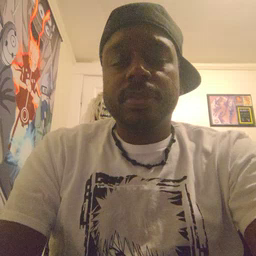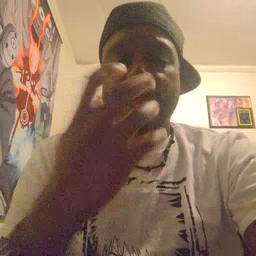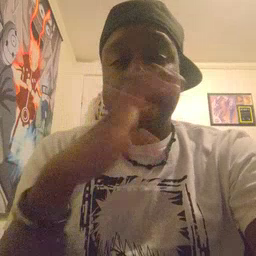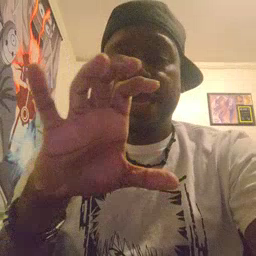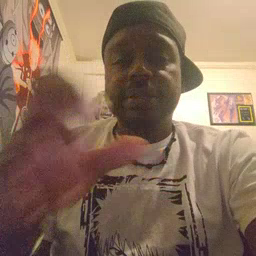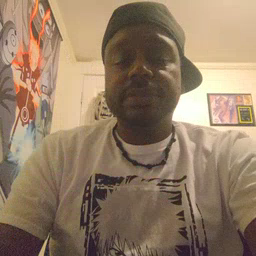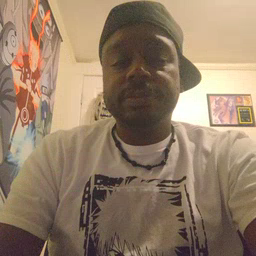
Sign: hot